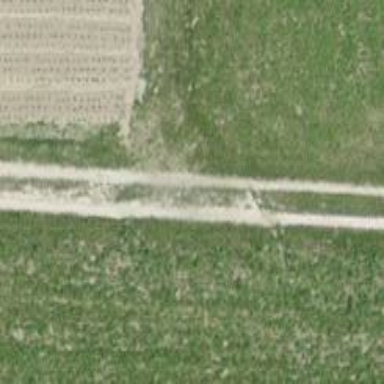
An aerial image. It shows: Gravel track with grade2 tracktype.